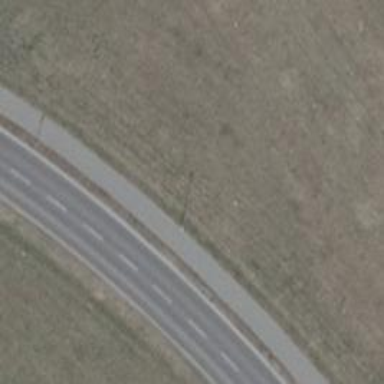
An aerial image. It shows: Asphalt footway.